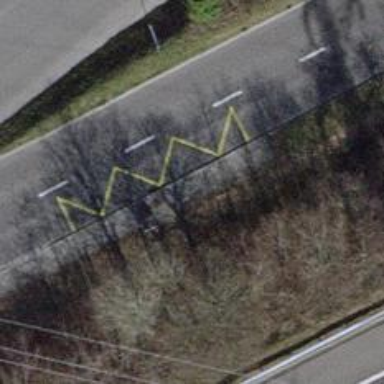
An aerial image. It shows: Platform for public transport on the road.